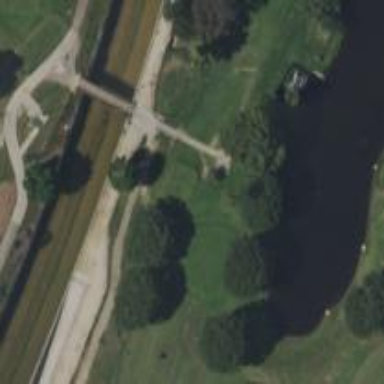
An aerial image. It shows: Golf cartpath that is also road path.